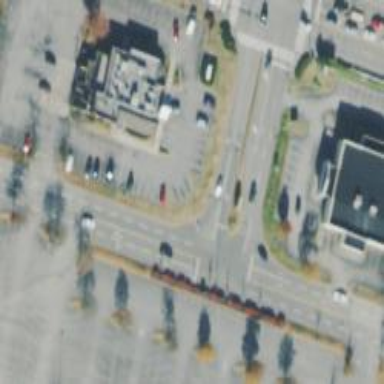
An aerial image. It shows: Unclassified road surrounded by retail establishments.